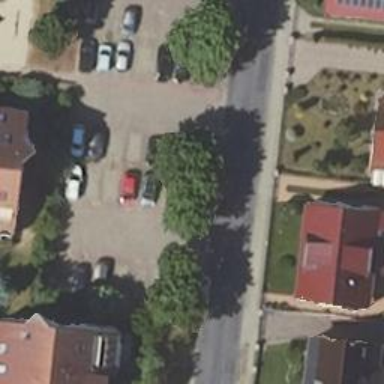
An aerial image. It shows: Residential road with asphalt surface. Sidewalk is present on the left side.